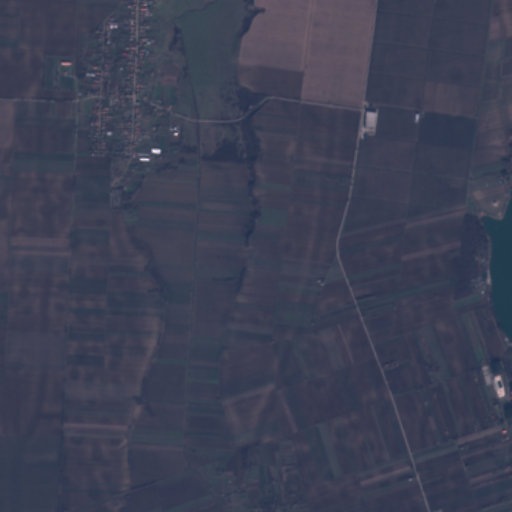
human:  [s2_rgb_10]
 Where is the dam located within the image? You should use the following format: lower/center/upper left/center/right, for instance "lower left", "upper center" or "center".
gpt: The dam is located in the lower right of the image.
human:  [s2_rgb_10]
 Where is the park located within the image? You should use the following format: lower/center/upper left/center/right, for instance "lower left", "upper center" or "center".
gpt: The park is located in the upper left of the image.
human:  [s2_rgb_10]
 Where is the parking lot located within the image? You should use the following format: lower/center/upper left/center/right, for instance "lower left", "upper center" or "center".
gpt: The parking lot is located in the lower right of the image.
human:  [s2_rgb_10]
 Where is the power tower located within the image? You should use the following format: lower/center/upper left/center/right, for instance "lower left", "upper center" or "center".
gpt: There is no power tower in the image.